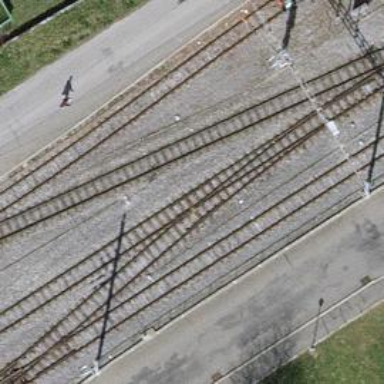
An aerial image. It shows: Narrow gauge railway siding with one track. The railway line is electrified with contact line.